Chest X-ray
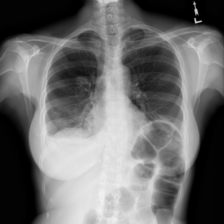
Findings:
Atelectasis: positive
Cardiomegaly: negative
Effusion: positive
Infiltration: negative
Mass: negative
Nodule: positive
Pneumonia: negative
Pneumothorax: negative
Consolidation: negative
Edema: negative
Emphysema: negative
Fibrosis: negative
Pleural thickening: negative
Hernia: negative